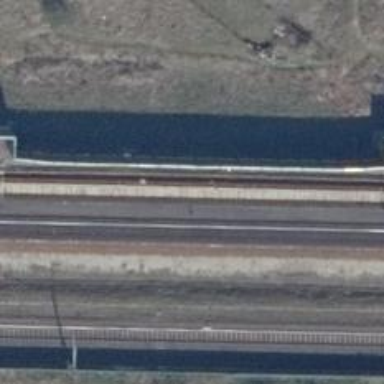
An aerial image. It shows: Railway signal.